Question: i'm creating background for my EditText , and i want to add line under the text.
My background code:
'''
<item android:state_pressed="true" android:state_focused="true">
<shape>
<solid android:color="#10FFFFFF" />
<corners android:radius="5dp" />
</shape>
</item>
'''
How can i add line inside the shape?
Preview from graphics project:
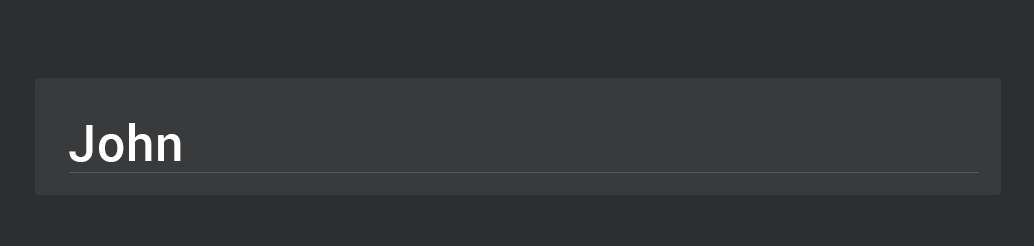
Answer: Try this (the answer is found by editing the post Krylez posted).
I have tested this and it works. Create a XML in the drawable folder with, and set the colors as you desire. Then set is as a background for the EditText
'''
<?xml version="1.0" encoding="utf-8"?>
<layer-list xmlns:android="http://schemas.android.com/apk/res/android">
<item>
<shape android:shape="rectangle">
<solid android:color="@android:color/transparent" /> <!--background color of box-->
</shape>
</item>
<item
android:top="-2dp"
android:right="-2dp"
android:left="-2dp">
<shape>
<solid android:color="@android:color/transparent" />
<stroke
android:width="1dp"
android:color="#000000" /> <!-- color of stroke -->
</shape>
</item>
</layer-list>
'''